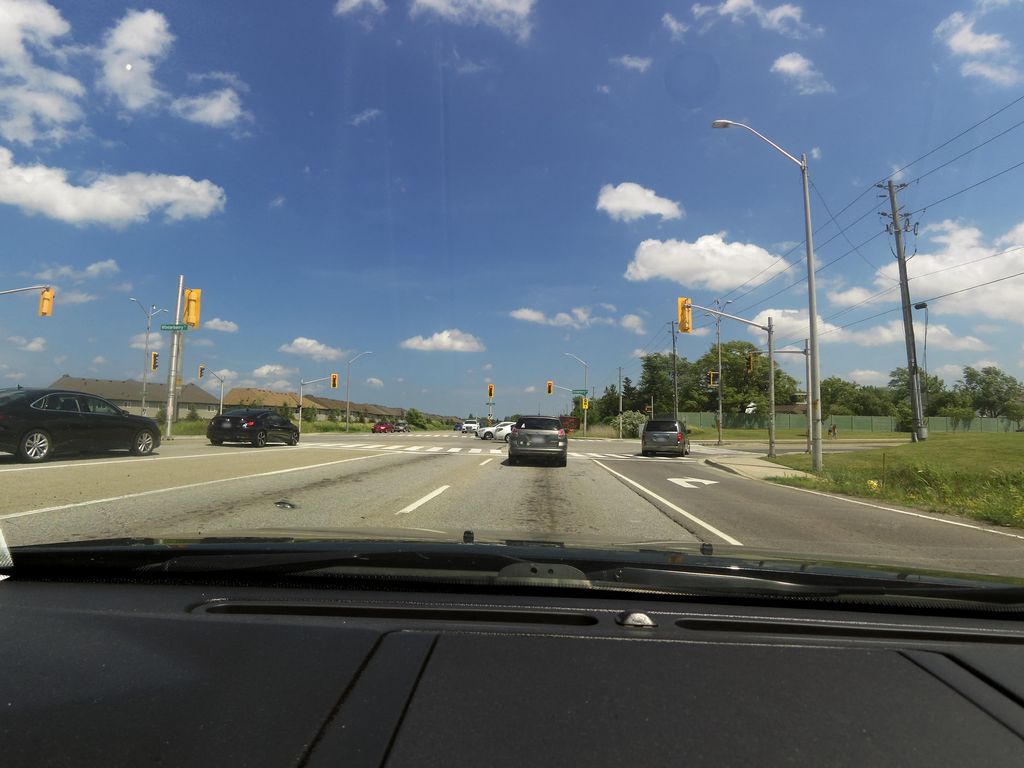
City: hamilton